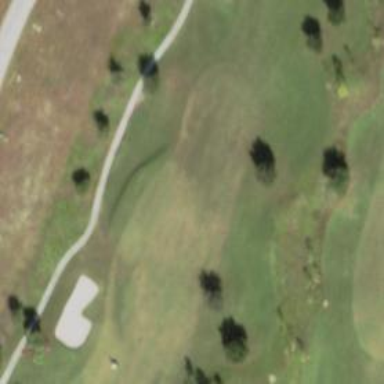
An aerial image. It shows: Golf hole.